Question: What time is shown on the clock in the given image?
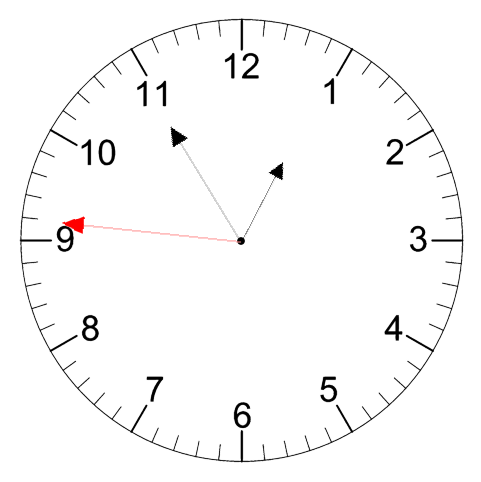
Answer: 12:54:46